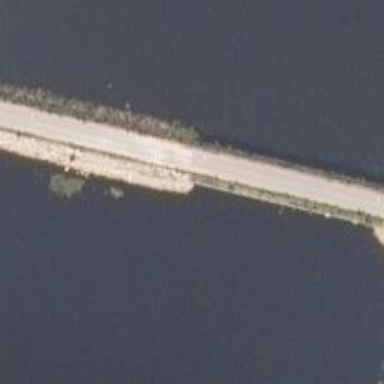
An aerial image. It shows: Bridge.